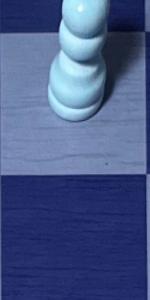
Label: Empty